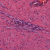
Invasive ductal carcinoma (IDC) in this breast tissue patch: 0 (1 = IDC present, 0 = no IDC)